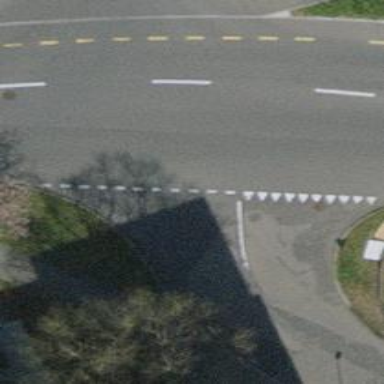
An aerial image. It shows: Road with "give way" sign.